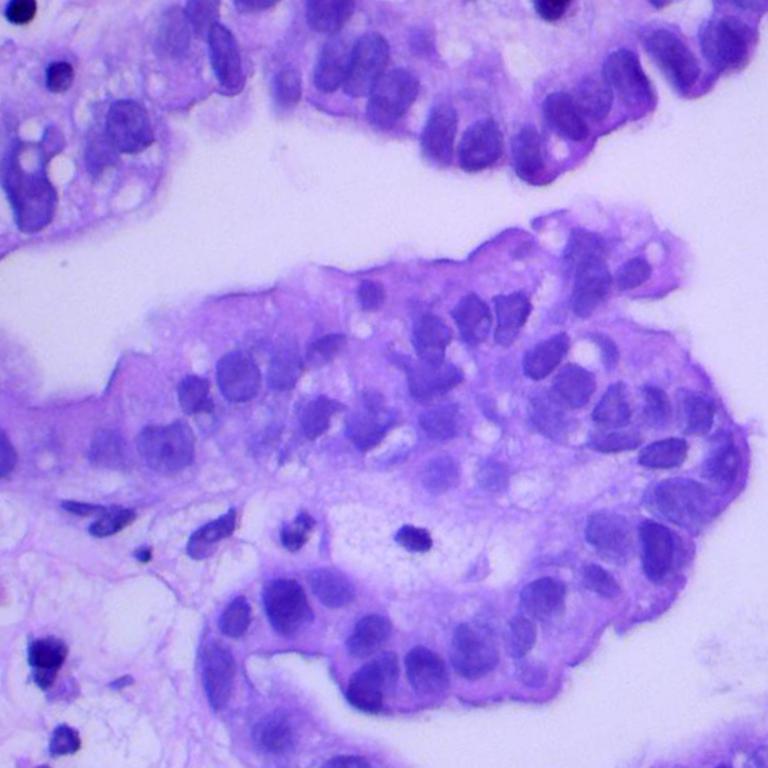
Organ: lung
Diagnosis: adenocarcinomas